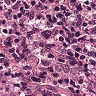
Metastatic tissue present: yes